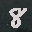
Label: 8